Interaction volume radius: 5 \u00c5
Interaction volume height: 20 \u00c5
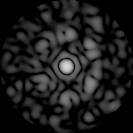
Disorder parameter: 0.6766